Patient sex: M
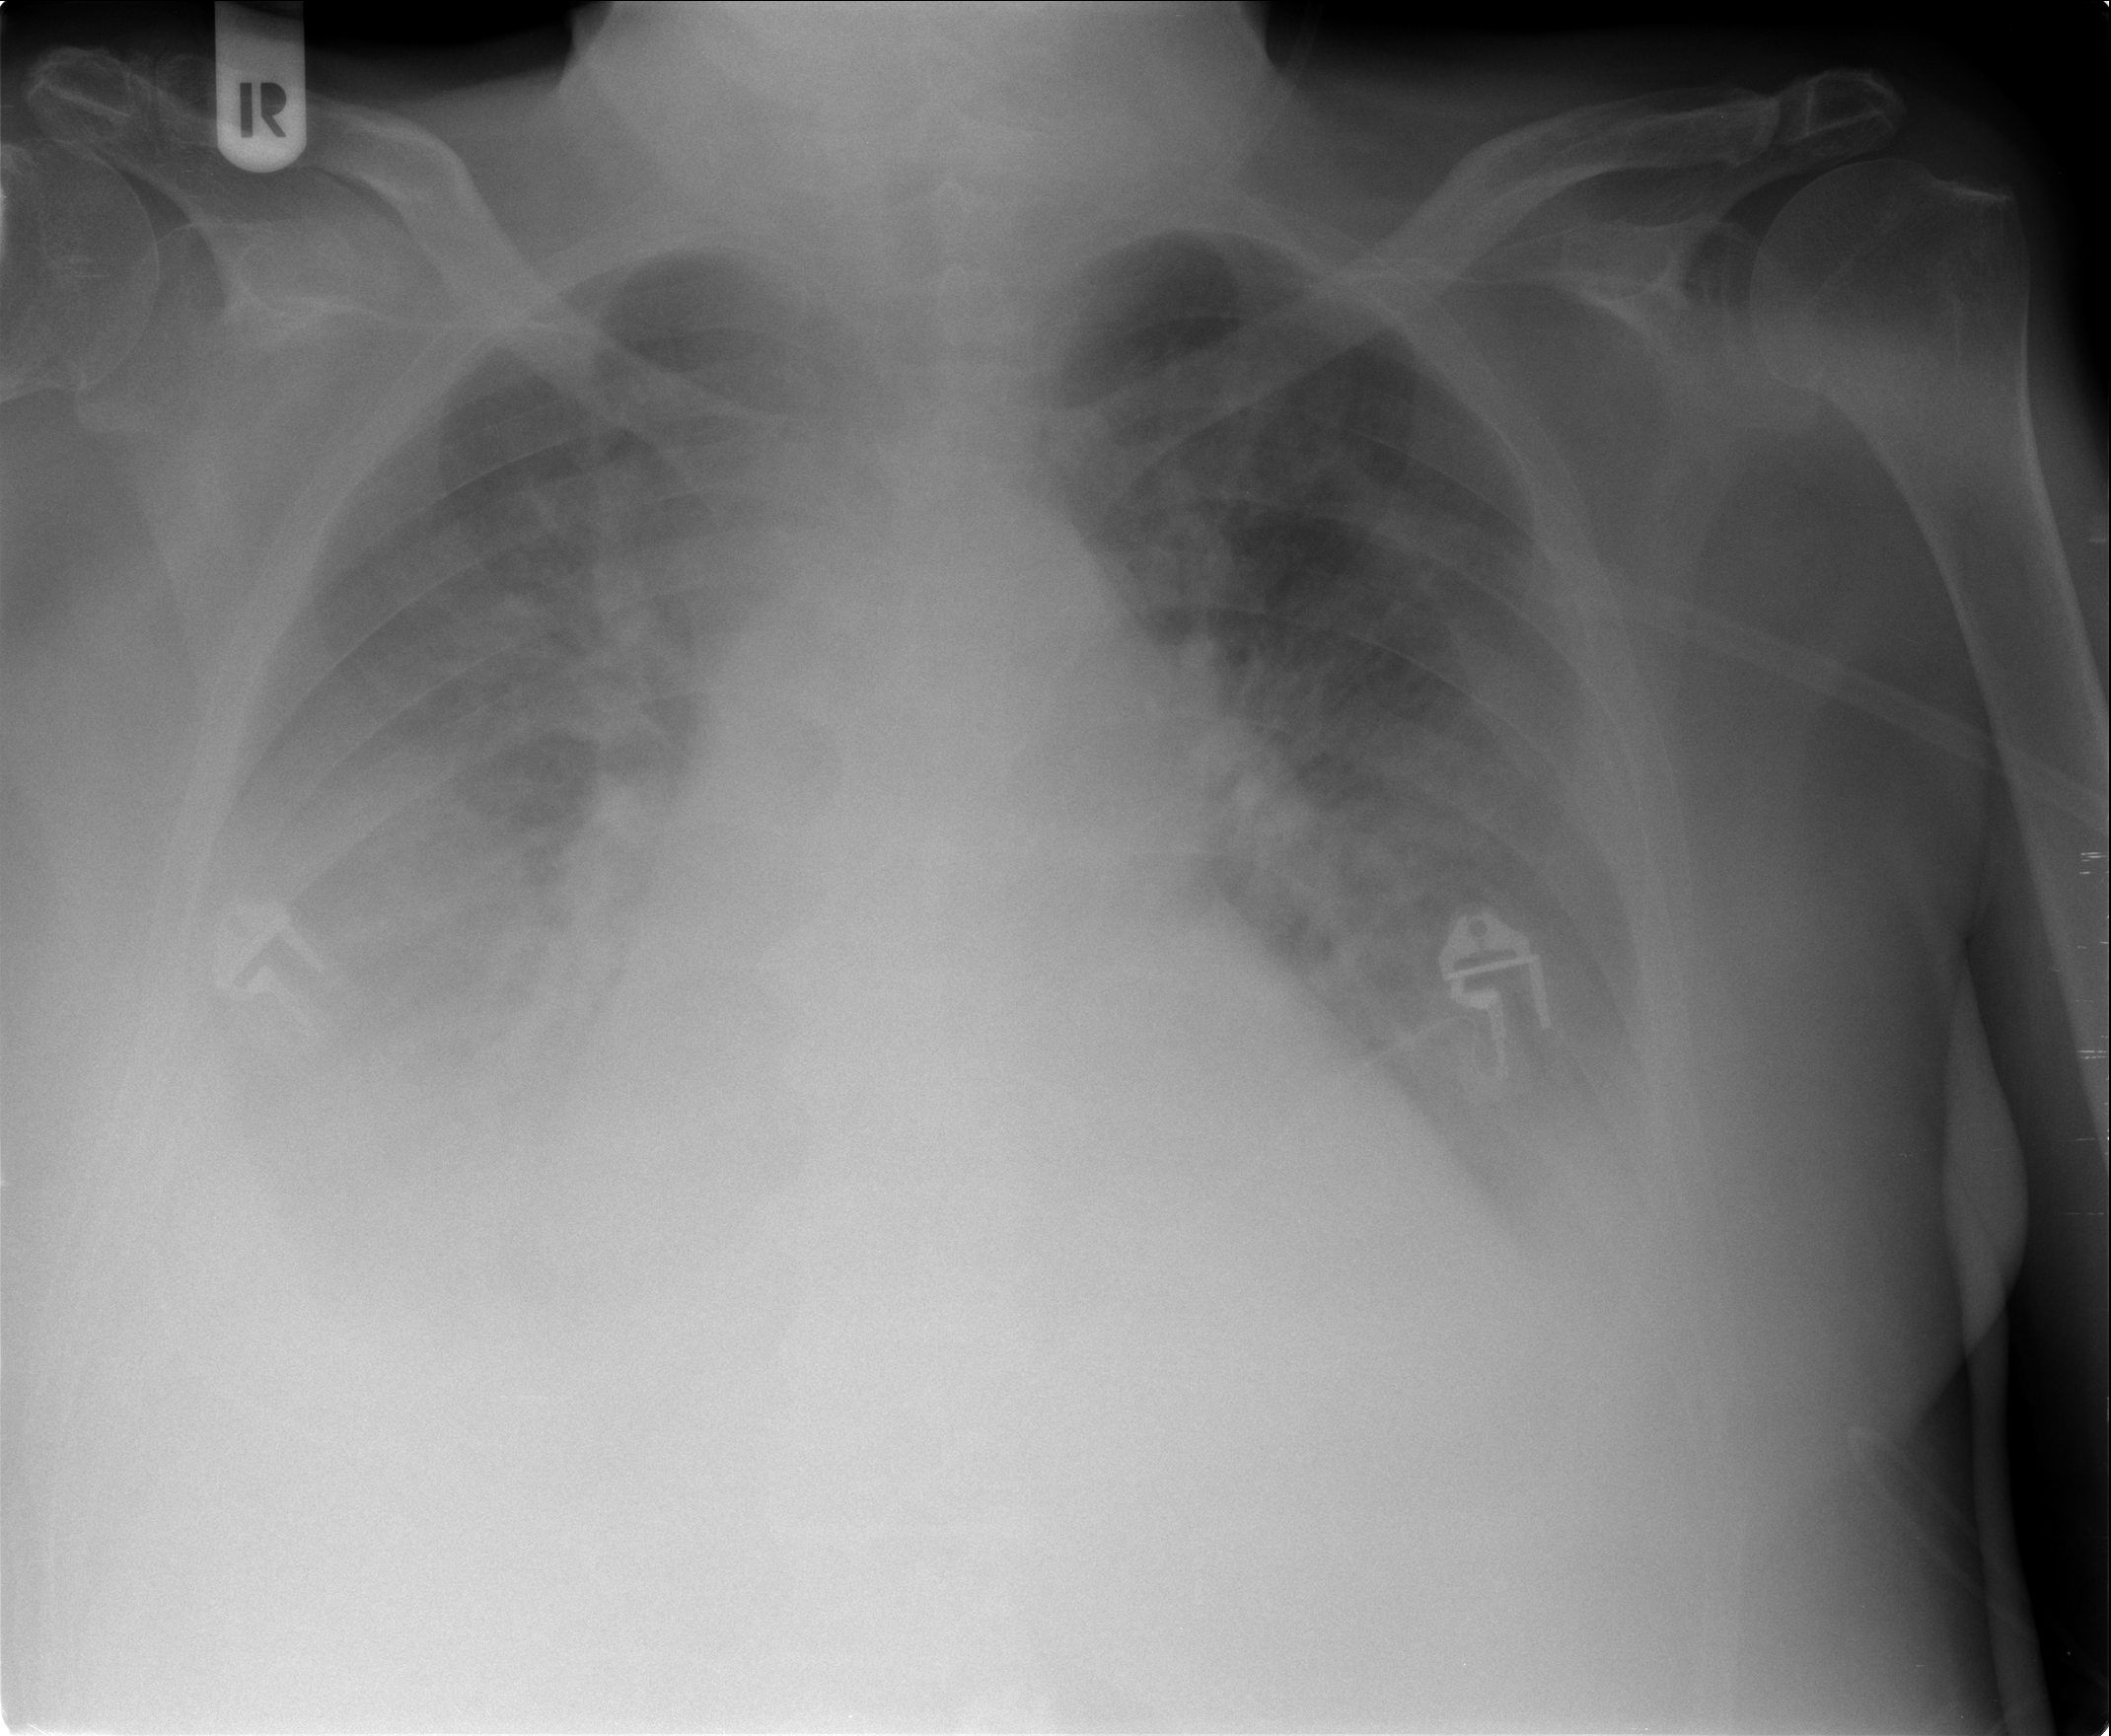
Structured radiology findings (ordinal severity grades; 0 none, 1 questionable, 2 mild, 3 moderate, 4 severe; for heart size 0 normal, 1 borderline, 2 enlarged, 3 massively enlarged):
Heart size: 2
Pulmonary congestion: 4
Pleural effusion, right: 3
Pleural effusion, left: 2
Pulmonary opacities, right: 2
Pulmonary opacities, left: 2
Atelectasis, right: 3
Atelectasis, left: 2